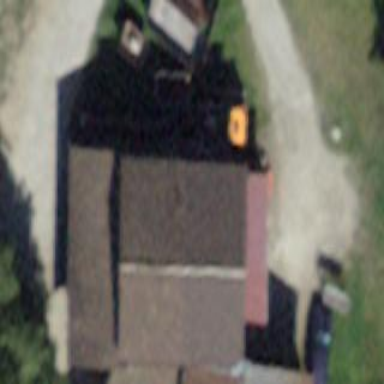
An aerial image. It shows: Gabled building with brown roof.